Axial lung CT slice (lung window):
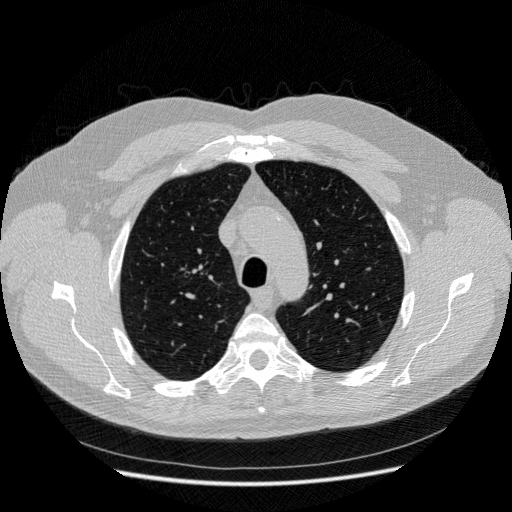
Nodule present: no